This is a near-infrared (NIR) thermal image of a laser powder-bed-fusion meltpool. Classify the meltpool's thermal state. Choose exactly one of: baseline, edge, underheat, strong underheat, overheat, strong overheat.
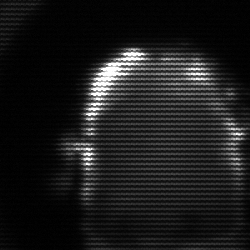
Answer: baseline